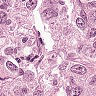
Metastatic tissue present: yes